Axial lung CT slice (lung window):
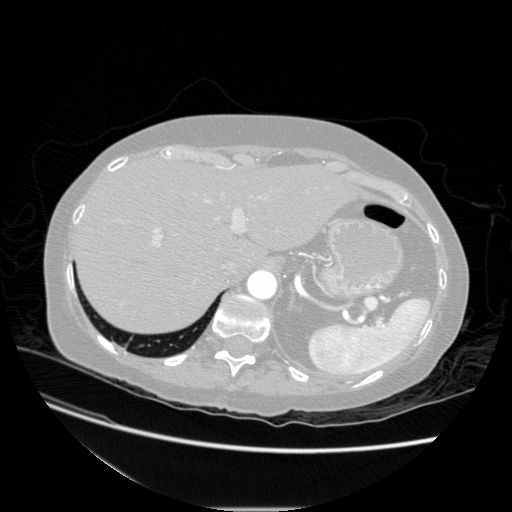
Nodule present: no